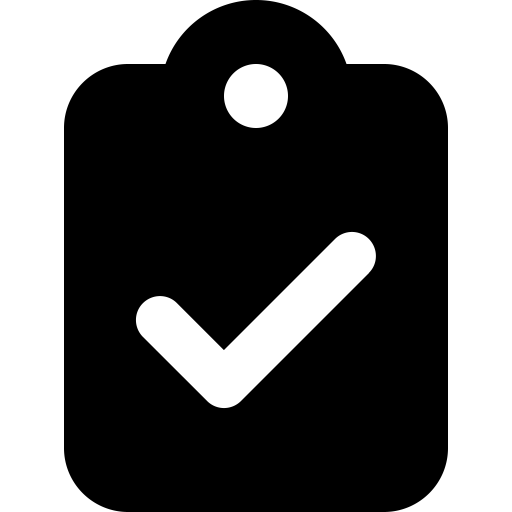
Tags: icon, FontAwesome, fa-icon, solid, clipboard, check